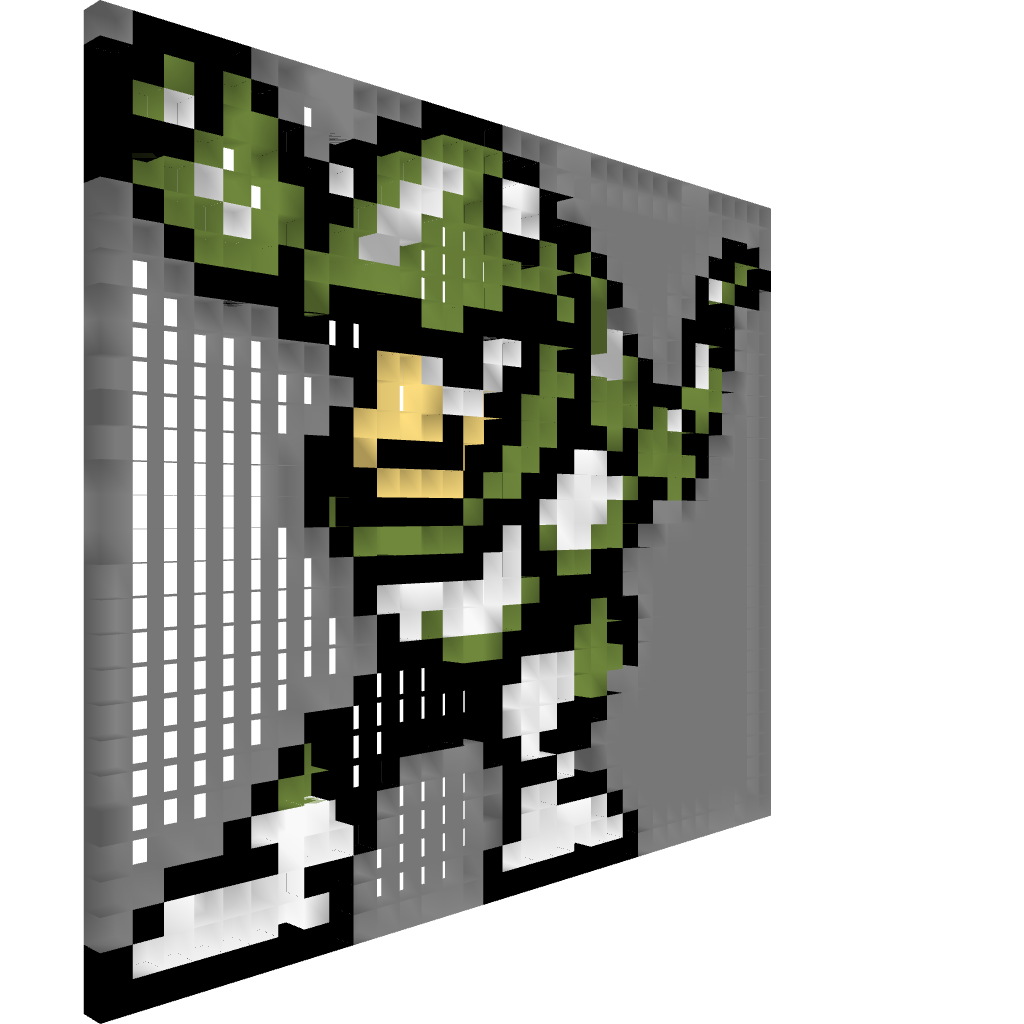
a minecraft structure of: Snake Man pixel art good quality